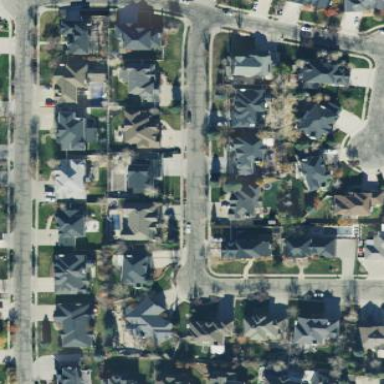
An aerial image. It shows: Neighborhood.